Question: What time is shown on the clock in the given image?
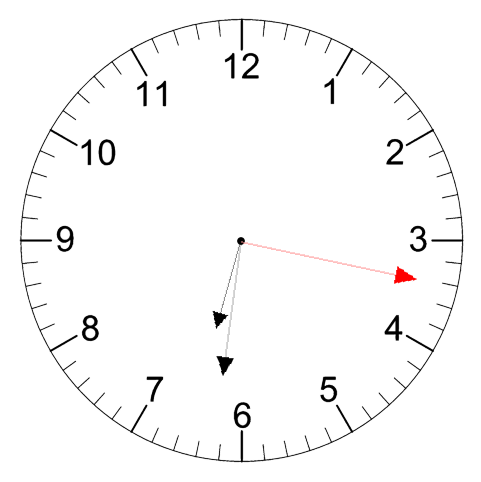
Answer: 06:31:17